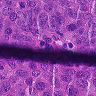
Metastatic tissue present: yes